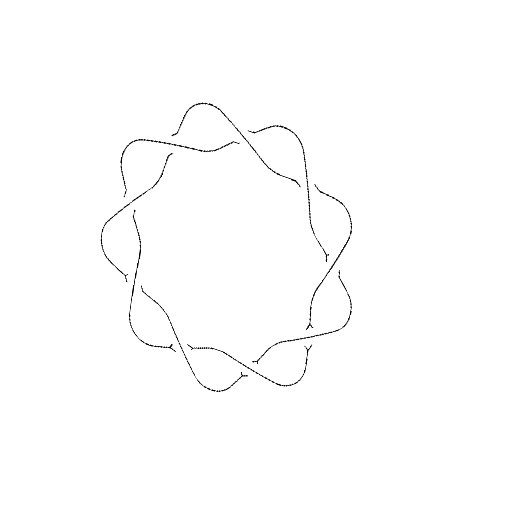
Crossing number: 9